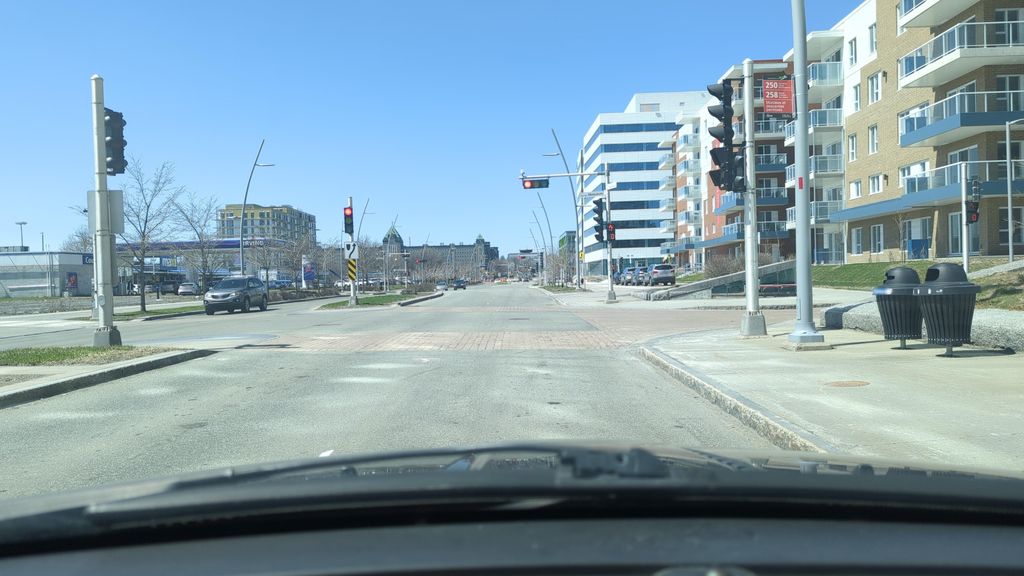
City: quebec_city